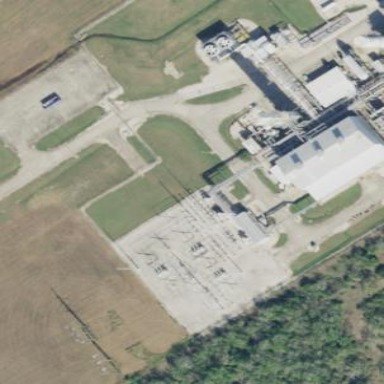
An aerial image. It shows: Industrial power substation surrounded by fence.